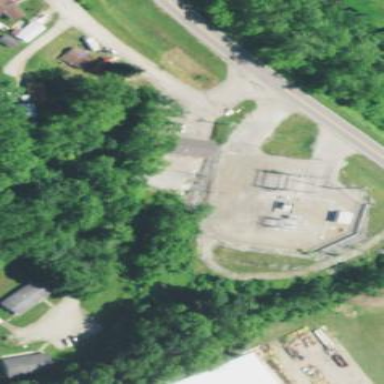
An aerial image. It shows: Power substation.